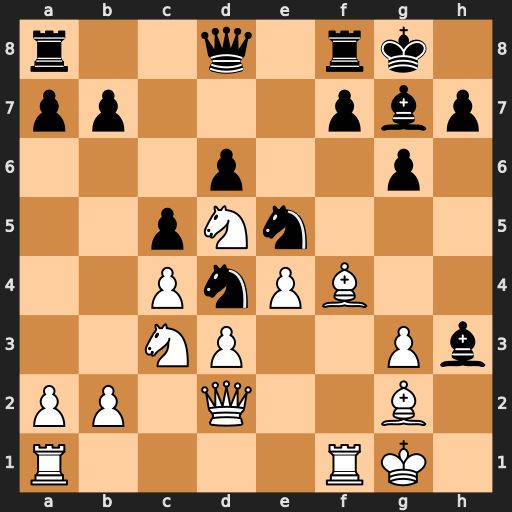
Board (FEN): r2q1rk1/pp3pbp/3p2p1/2pNn3/2PnPB2/2NP2Pb/PP1Q2B1/R4RK1
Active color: w
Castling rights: -
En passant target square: -
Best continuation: Bxe5 Bxe5 Bxh3